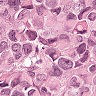
Metastatic tissue present: yes